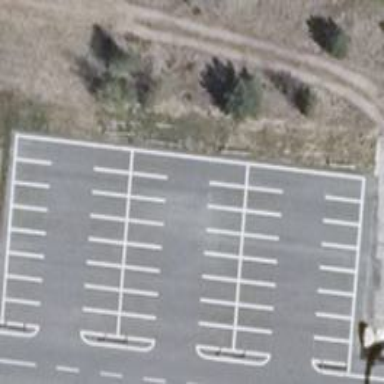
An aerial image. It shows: Asphalt parking aisle road for service vehicles.